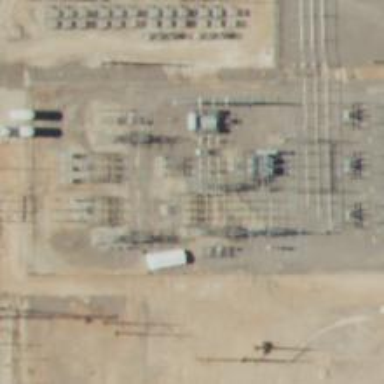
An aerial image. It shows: Switch for power supply.